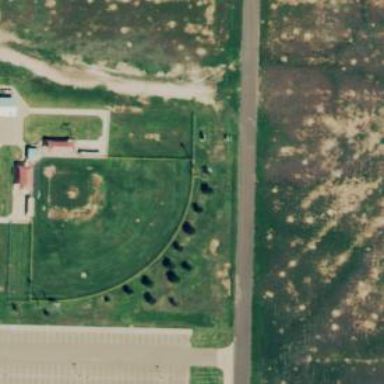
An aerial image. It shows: Baseball pitch for leisure land activities.